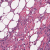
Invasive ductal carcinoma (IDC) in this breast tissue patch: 0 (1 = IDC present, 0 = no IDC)